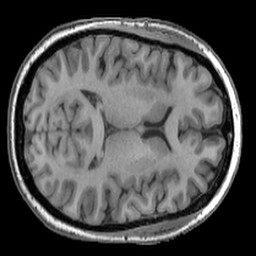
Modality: T1w
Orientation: axial
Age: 42
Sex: female
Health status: ill
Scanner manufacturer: ge
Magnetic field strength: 3 T
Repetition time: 0.008164 s
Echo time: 0.003184 s